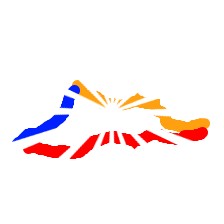
Shape: triangle